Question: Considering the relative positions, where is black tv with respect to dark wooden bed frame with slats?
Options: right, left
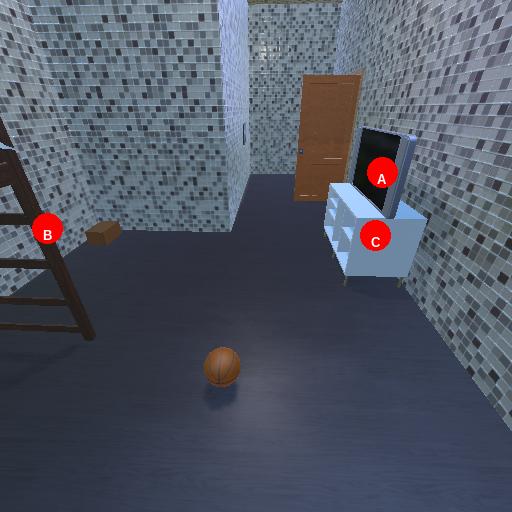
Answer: right